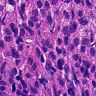
Metastatic tissue present: yes